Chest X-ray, PA view. Patient: 66 years old, sex M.
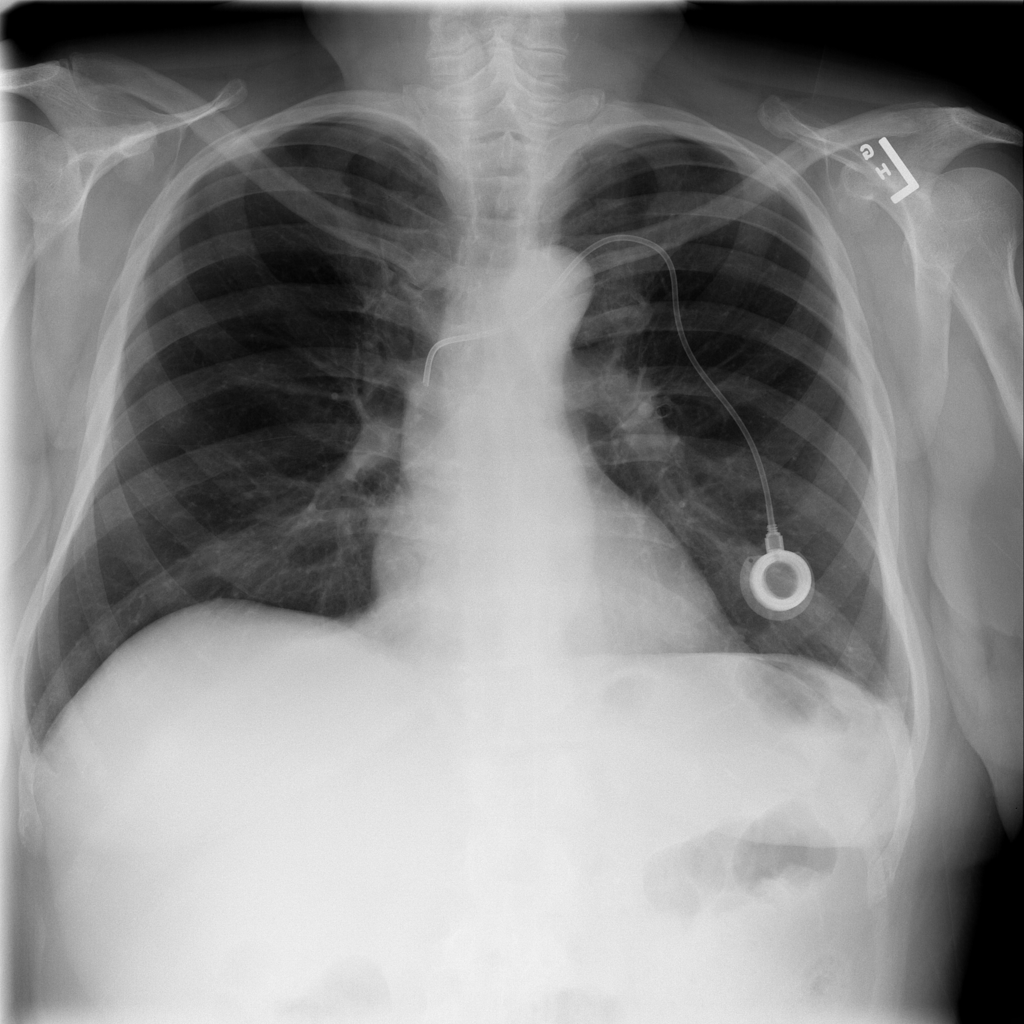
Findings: No Finding